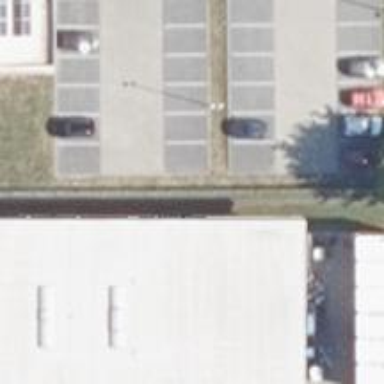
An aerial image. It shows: Parking aisle designated as service road.